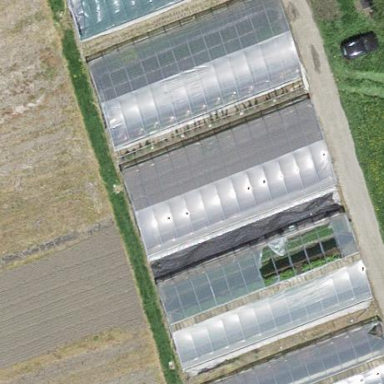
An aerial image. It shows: Greenhouse.